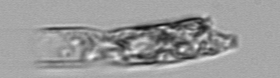
Label: Eucampia